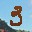
Label: 3